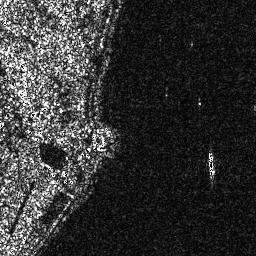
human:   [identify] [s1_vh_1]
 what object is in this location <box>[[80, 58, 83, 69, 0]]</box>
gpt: <ref>1 small ship at the right</ref>